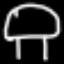
Label: mushroom